九年级 · 解析几何
如图是抛物线 $\mathrm{y}_{1}=\mathrm{ax}+\mathrm{bx}+\mathrm{c}(\mathrm{a} \neq 0)$ 的图象的一部分, 抛物线的顶点 $\mathrm{A}$ 的坐标为 $(-1$, 2), 与 $x$ 轴的一个交点 $B$ 的坐标为 $(-3,0)$, 直线 $y_{2}=m x+n$ 与拋物线交于 $A 、 B$ 两点. 下列结论: (1) $2 a-b=0$; (2) $a b c<0$; (3) $a+b+c=0$; (4)方程 $a x^{2}+b x+c=5$ 没有实数根; (5)当 $y_{1}<$ $y_{2}$ 时, $x>-1$. 其中正确的是（ ）

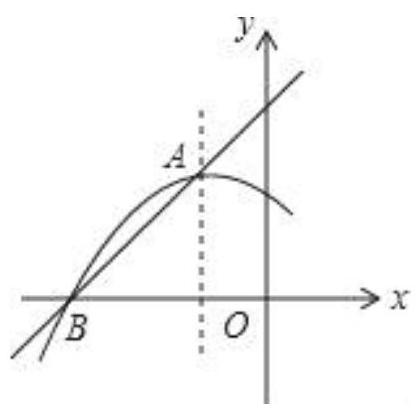
A. (1)(3)(4)
B. (1)(3)(4)(5)
C. (1)(3)(5)
D. (2)(3)(4)(5)

答案: B
解析: 试题解析： $\because$ 顶点 $\mathrm{A}$ 的坐标为 $(-1,2)$,

$\therefore$ 对称轴 $\mathrm{x}=-\frac{b}{2 a}=-1$,

$\therefore \mathrm{b}=2 \mathrm{a}$,

$\therefore 2 \mathrm{a}-\mathrm{b}=0$, 故(1)正确;

$\because$ 抛物线开口向下， $\therefore \mathrm{a}<0$,

$\because$ 对称轴在 $\mathrm{y}$ 轴的左侧, $\therefore \mathrm{b}<0$,

$\because$ 交y 轴正半轴, $\therefore \mathrm{c}>0$,

$\therefore a b c>0$, 故(2)错误;

$\because$ 抛物线的顶点坐标 $\mathrm{A}(-1,2)$, 与 $\mathrm{x}$ 轴的一个交点 $\mathrm{B}$ 的坐标为 $(-3,0)$,

$\therefore$ 与 $\mathrm{x}$ 轴的另一个交点是 $(1,0)$,

$\therefore$ 当 $x=1$ 时, $y=0$,
$\therefore \mathrm{a}+\mathrm{b}+\mathrm{c}=0$, 故(3)正确;

$\because$ 拋物线的最大值为 2 ,

$\therefore$ 抛物线 $\mathrm{y}=\mathrm{ax}^{2}+\mathrm{bx}+\mathrm{c}$ 与直线 $\mathrm{y}=5$ 没有交点,

$\therefore$ 方程 $\mathrm{ax}{ }^{2}+\mathrm{bx}+\mathrm{c}=5$ 没有实数根, 故(4)正确;

$\because$ 由图象可知, 当 $\mathrm{x}>-1$ 时, 有 $\mathrm{y}_{1}<\mathrm{y}_{2}$, 故(5)正确;

故选 B.

考点: 二次函数图象与系数的关系.